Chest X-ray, AP view. Patient: 58 years old, sex F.
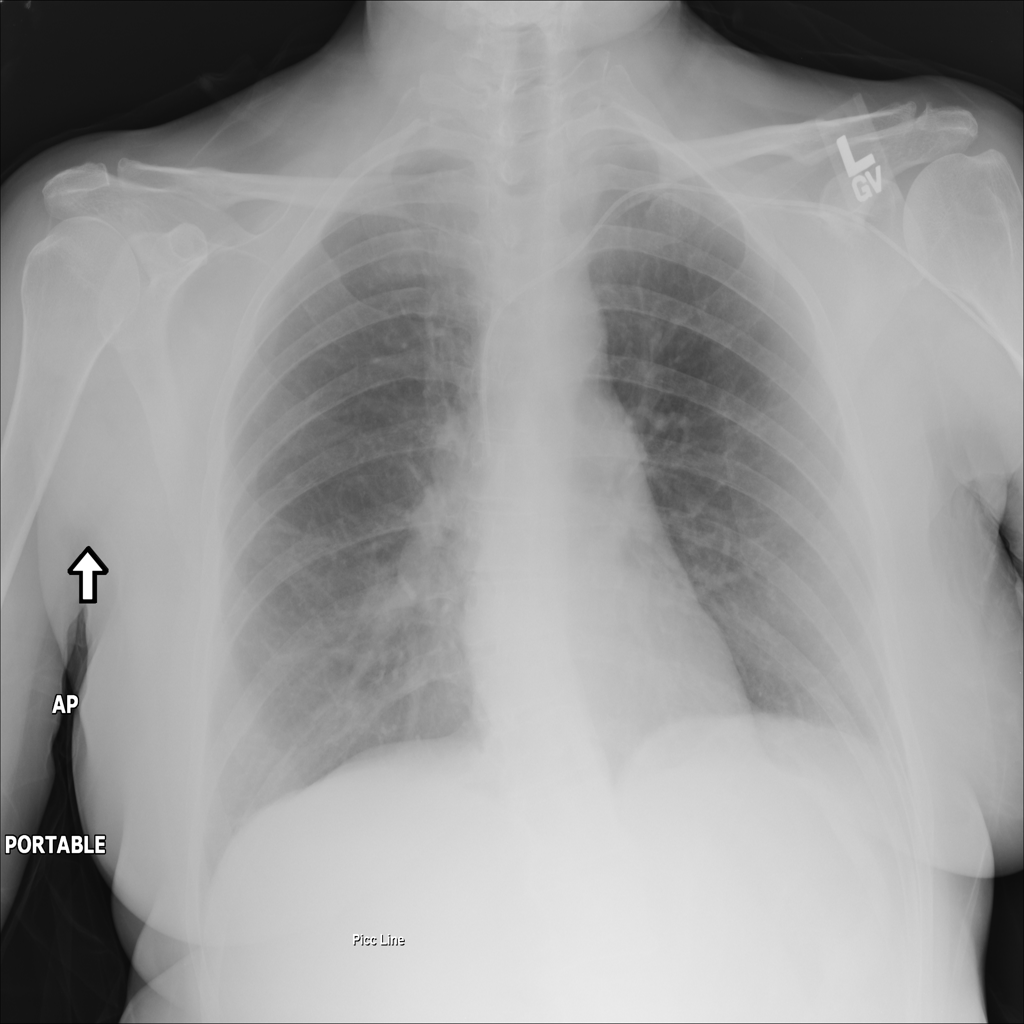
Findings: No Finding